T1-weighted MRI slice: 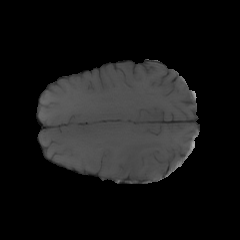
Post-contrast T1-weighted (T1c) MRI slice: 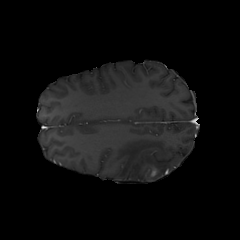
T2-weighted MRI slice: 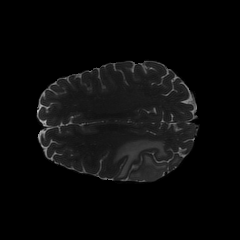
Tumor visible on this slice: yes